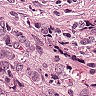
Metastatic tissue present: yes